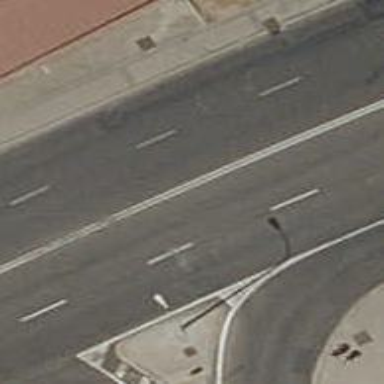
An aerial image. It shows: Primary road with asphalt surface.